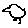
Label: bird